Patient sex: M
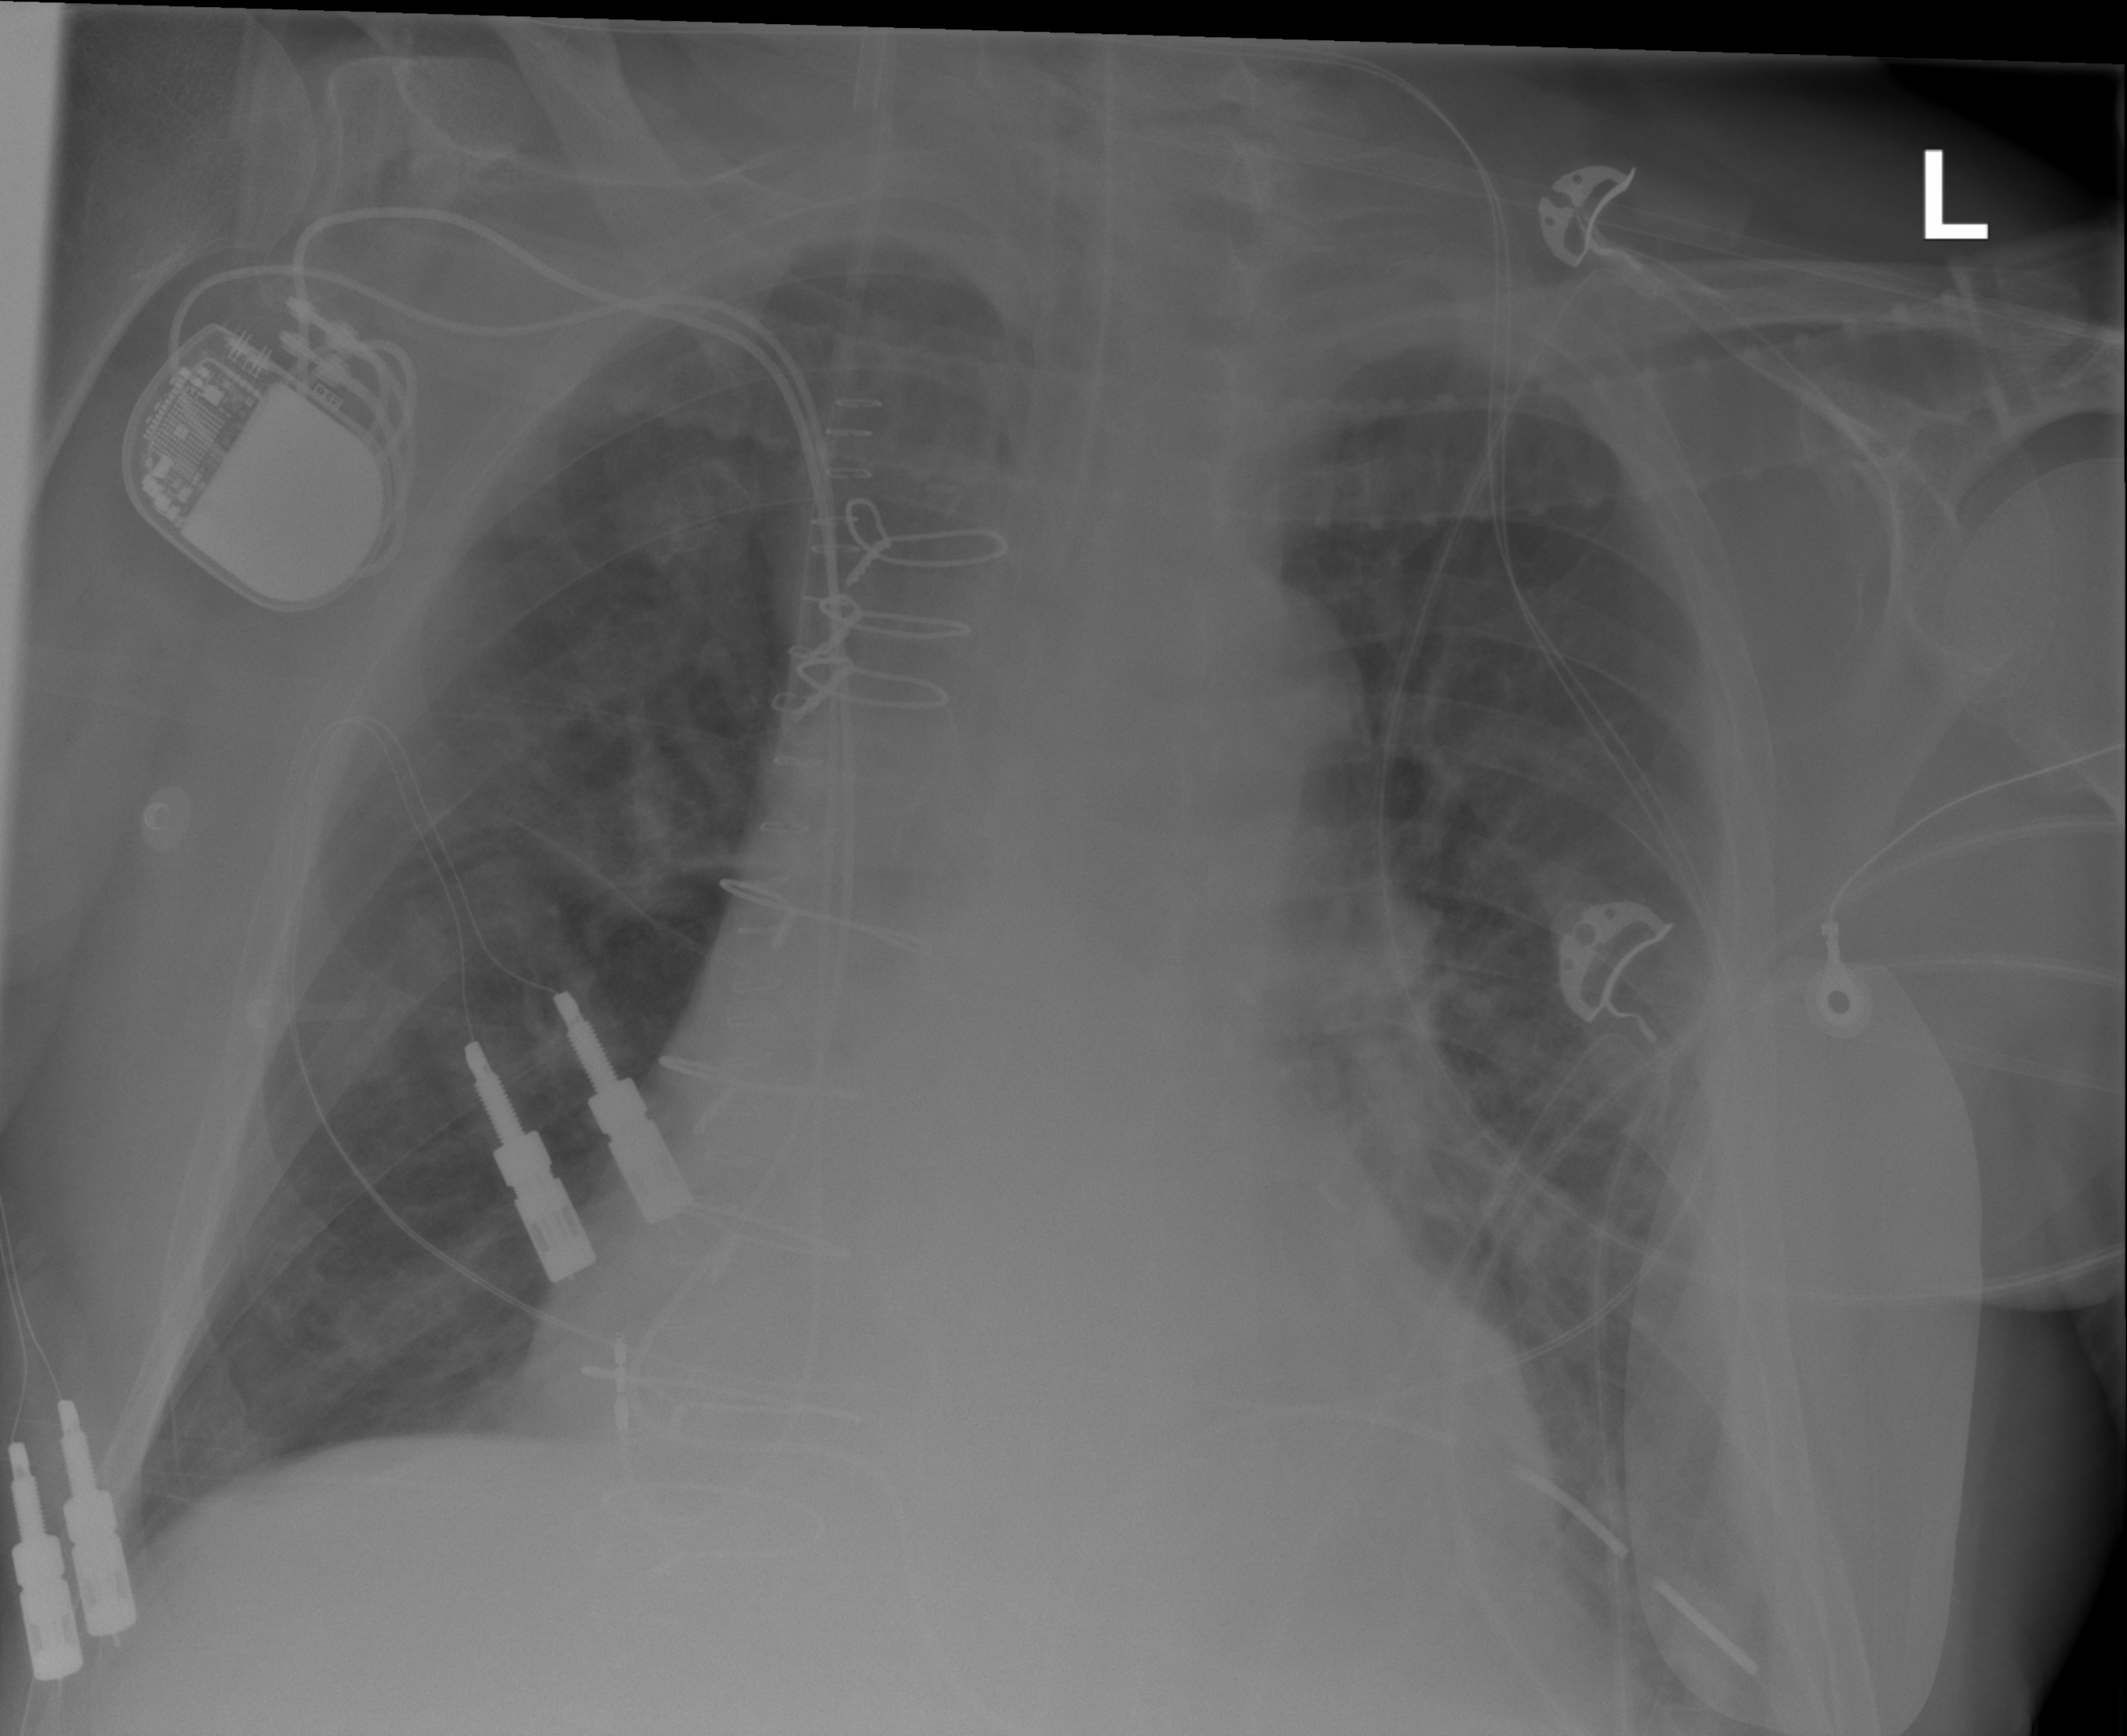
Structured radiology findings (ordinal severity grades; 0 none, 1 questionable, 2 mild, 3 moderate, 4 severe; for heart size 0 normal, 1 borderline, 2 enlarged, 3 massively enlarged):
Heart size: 3
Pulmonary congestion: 0
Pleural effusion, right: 0
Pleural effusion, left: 1
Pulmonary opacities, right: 1
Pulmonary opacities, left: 1
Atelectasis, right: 0
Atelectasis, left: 1